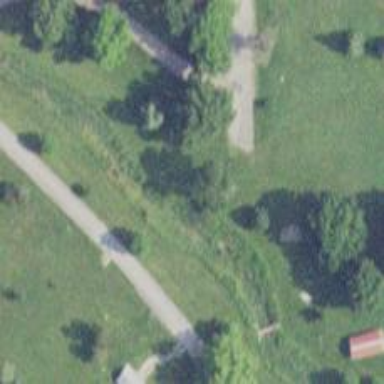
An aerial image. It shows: Tee area for the sport of disc golf.